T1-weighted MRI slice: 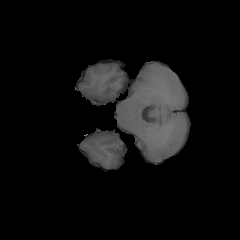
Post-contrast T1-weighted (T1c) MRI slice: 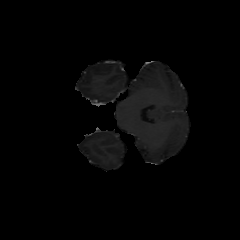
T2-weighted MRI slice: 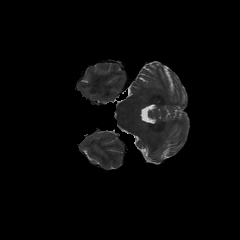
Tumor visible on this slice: no